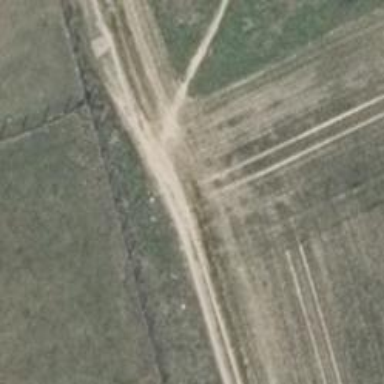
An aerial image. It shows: Track with ground surface of grade3.